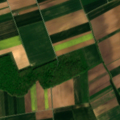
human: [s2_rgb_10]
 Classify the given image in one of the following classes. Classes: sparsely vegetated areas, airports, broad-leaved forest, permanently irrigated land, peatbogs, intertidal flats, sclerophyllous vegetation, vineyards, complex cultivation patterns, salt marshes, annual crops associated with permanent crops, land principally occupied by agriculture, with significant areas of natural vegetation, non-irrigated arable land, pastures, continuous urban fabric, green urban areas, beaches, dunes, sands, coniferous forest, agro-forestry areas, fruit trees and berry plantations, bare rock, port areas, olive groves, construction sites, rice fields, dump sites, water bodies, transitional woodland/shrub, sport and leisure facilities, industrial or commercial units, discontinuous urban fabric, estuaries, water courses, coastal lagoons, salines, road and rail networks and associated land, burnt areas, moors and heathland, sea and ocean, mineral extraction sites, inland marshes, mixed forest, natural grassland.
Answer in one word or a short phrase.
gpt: non-irrigated arable land, broad-leaved forest